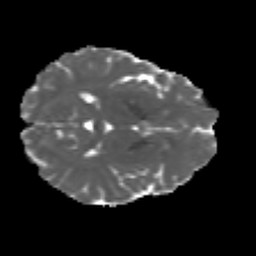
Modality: MD
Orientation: axial
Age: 23
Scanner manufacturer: siemens
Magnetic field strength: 3 T
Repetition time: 4.52 s
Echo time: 0.084 s